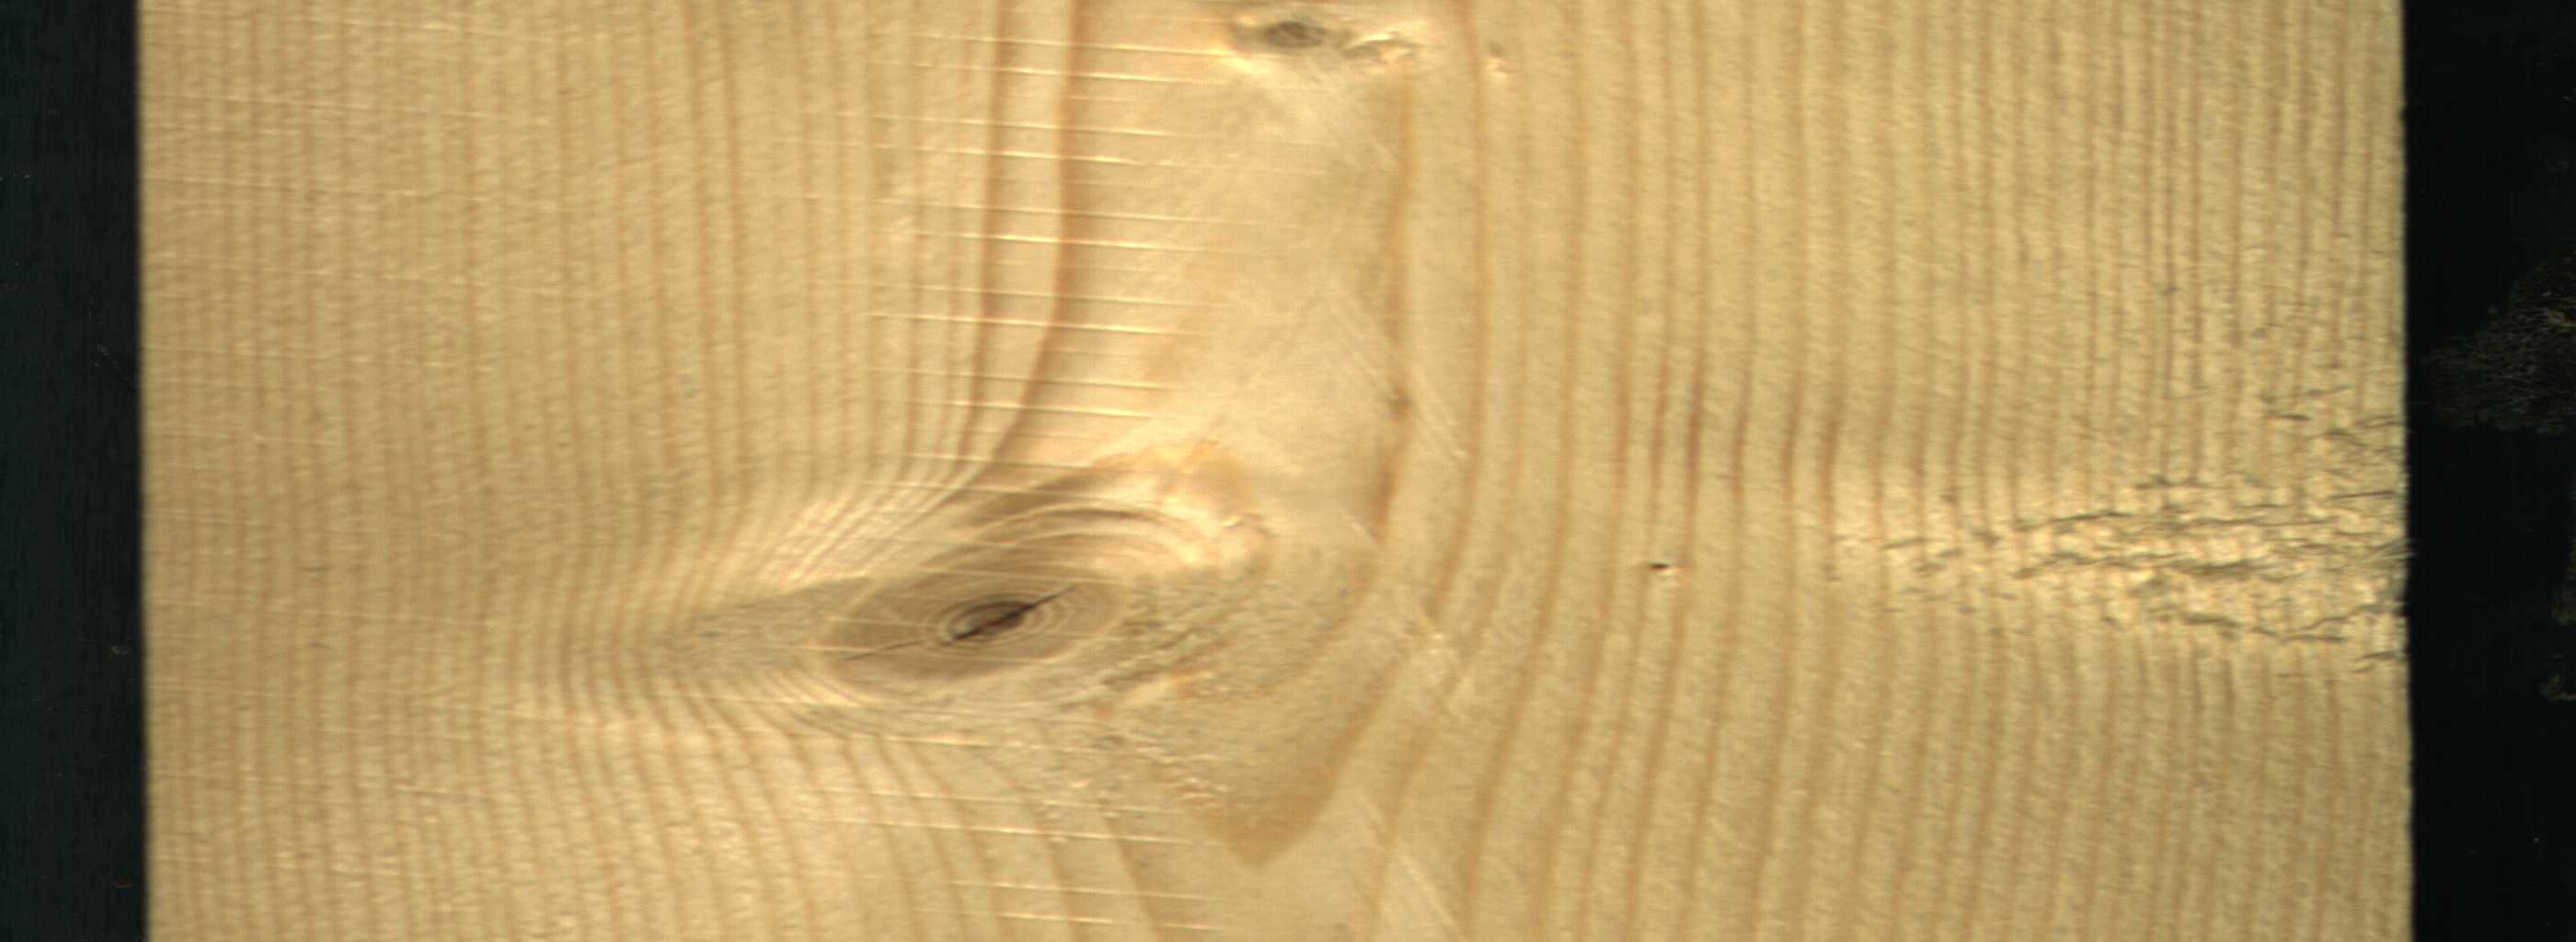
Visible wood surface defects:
knot_with_crack
Live_Knot